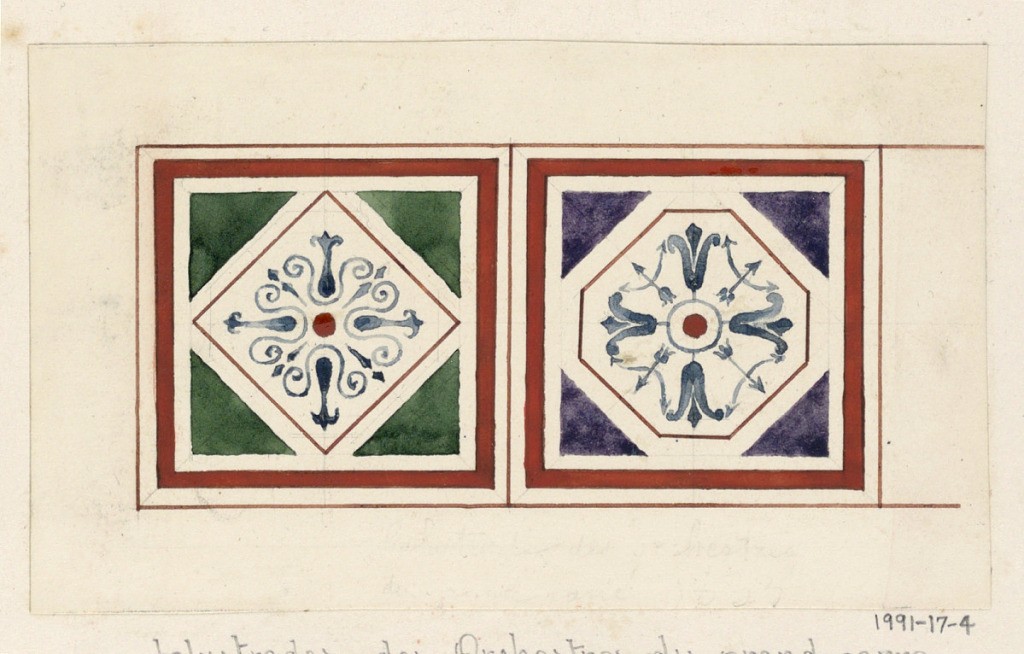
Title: "Balustrades des Orchestres du Grand Carre aux champs-Elysees (1833)"
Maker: Félix Duban, French, 1797 - 1870
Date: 1833
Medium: Brush, pen, watercolor, graphite Support: off-white paper mounted on off-white paper
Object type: Drawing
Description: Design for two different red-bordered square panels.  Right: Dark green square with a diamond-shaped white insert, decorated with a blue arabesque design.  Left: Dark purple square with an octagonal white insert, decorated with a blue arabesque design.